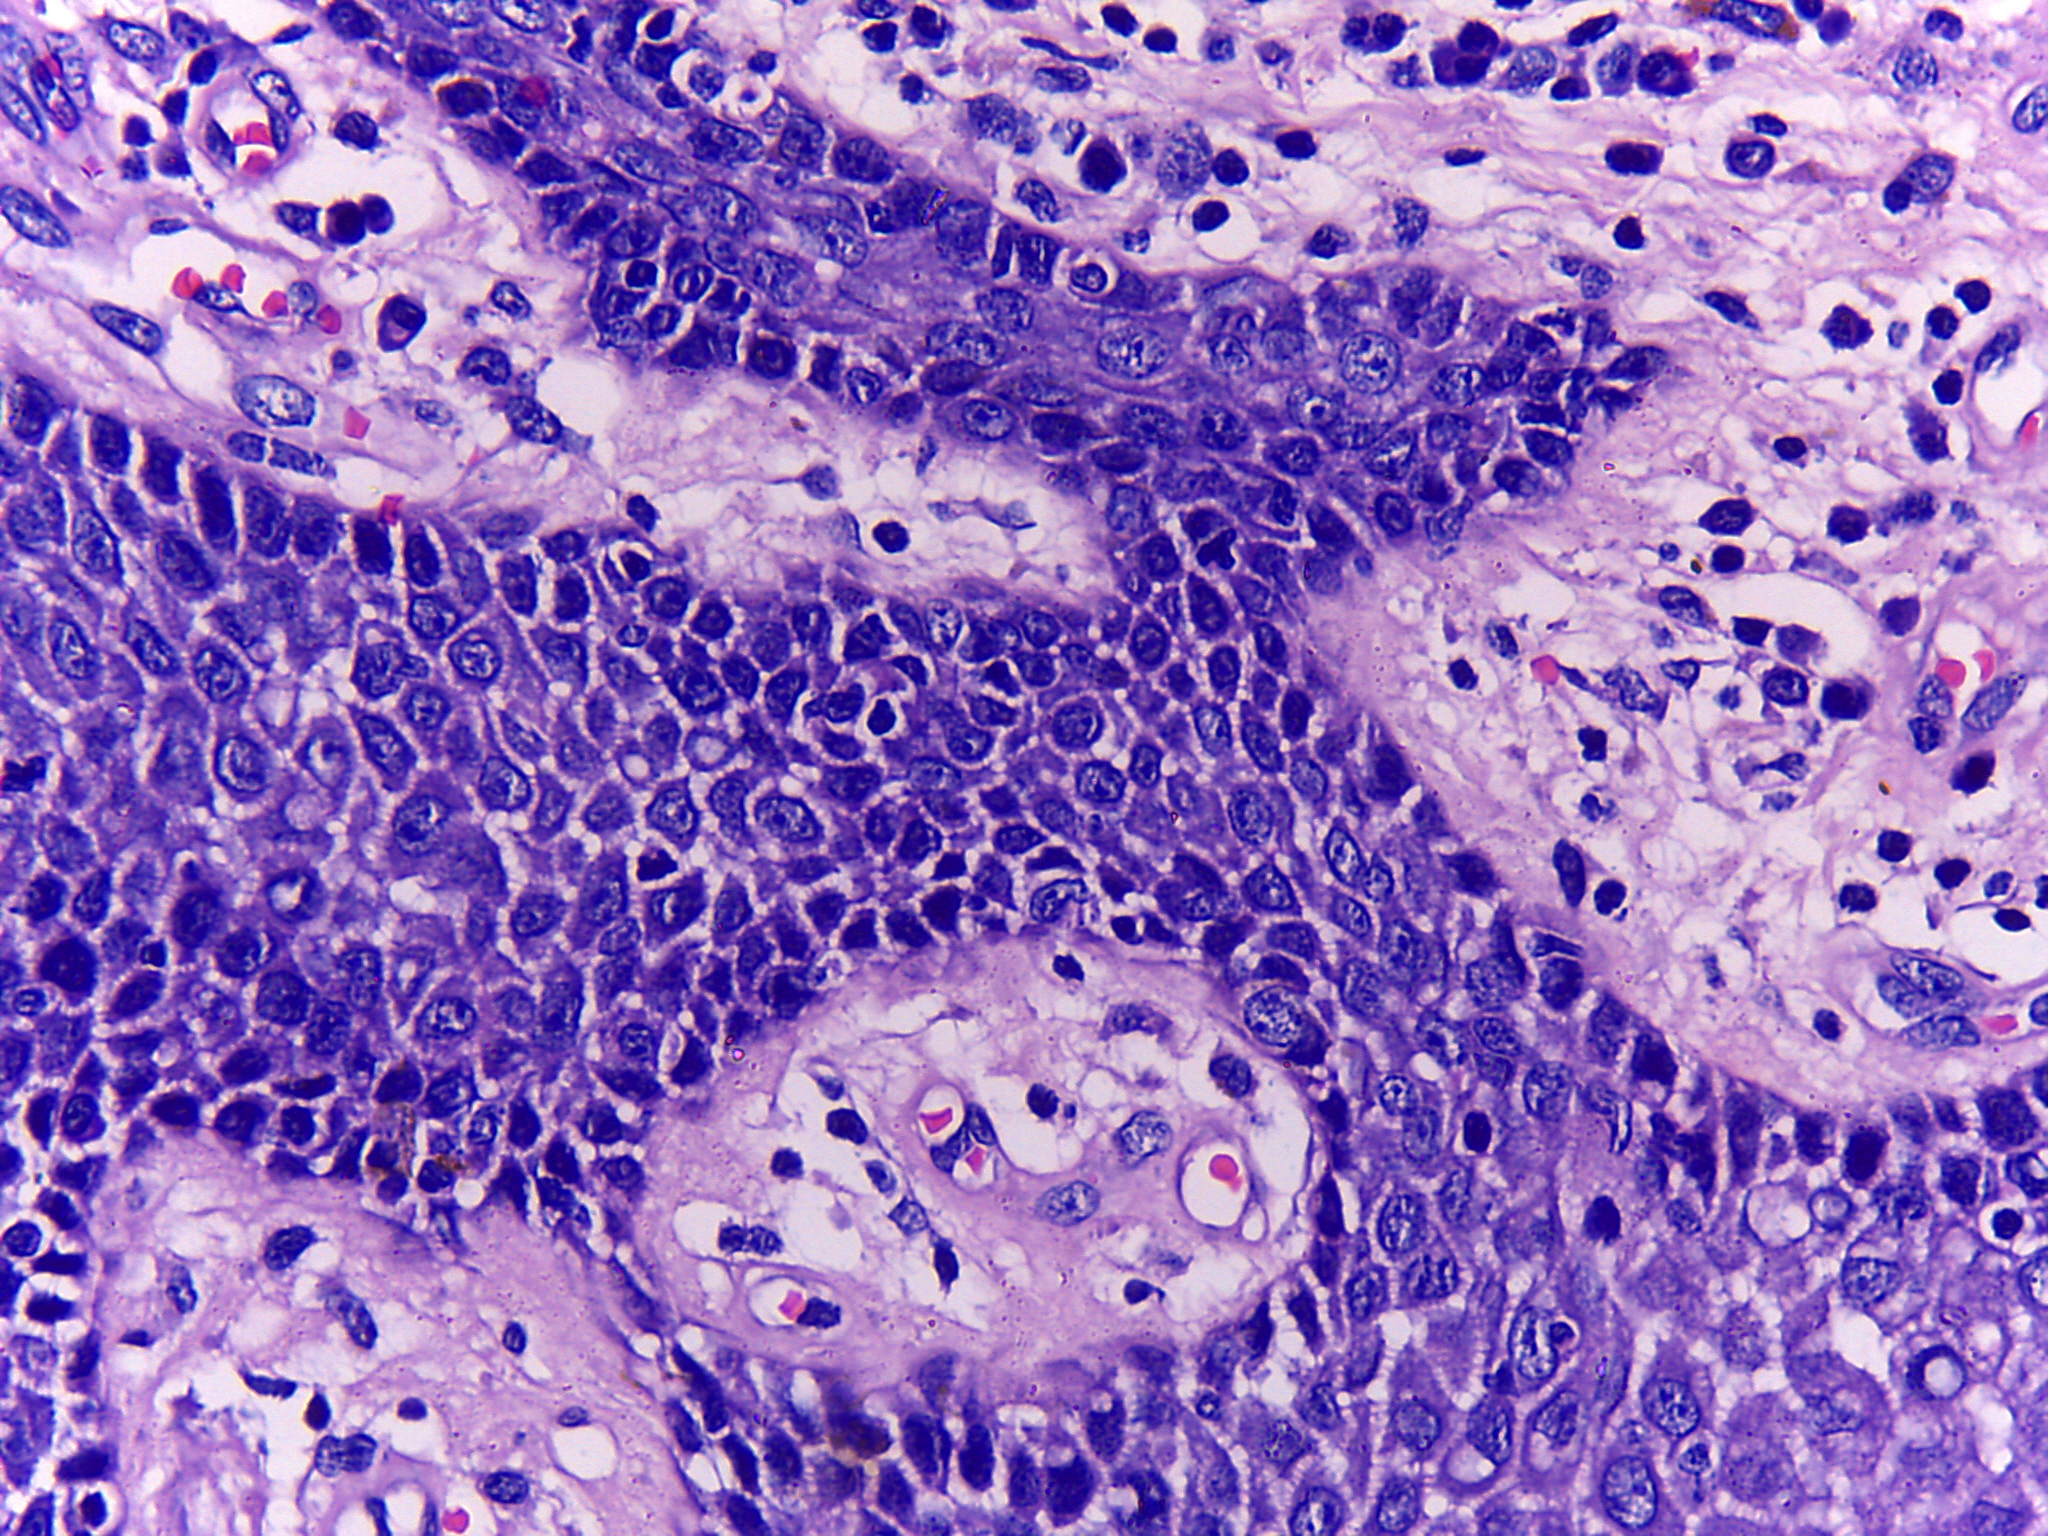
Diagnosis: OSCC